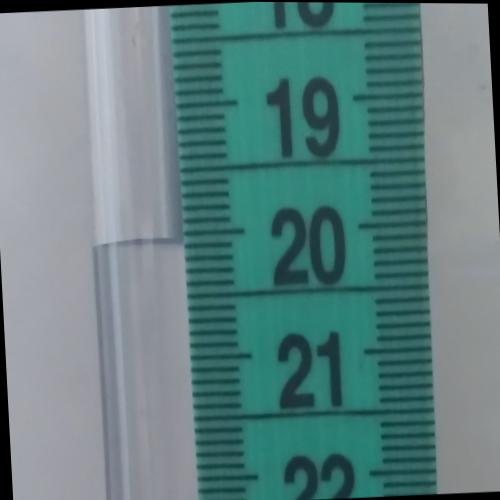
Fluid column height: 20.1 cm